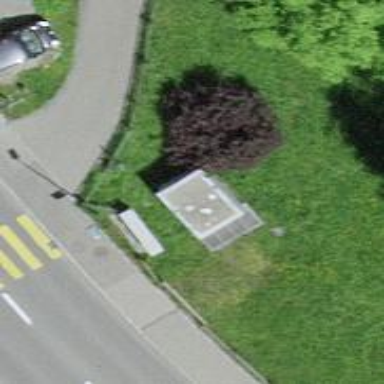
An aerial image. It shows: Street cabinet meant for power infrastructure.